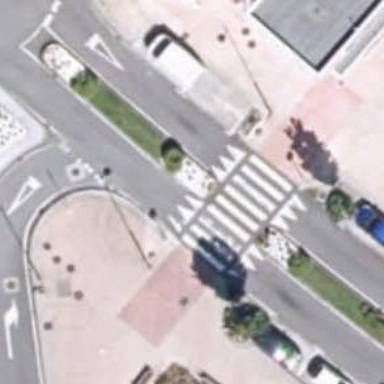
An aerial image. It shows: Marked crossing on footway.